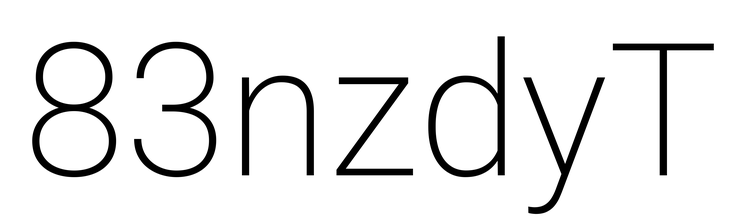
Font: Roboto_ExtraLight